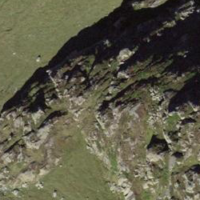
EUNIS habitat code: 23
Species observed at this site:
Marmota marmota